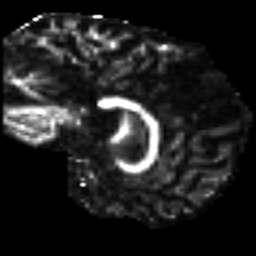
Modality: FA
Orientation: sagittal
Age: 37
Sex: male
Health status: ill
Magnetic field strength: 3 T
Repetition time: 9 s
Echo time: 0.093 s